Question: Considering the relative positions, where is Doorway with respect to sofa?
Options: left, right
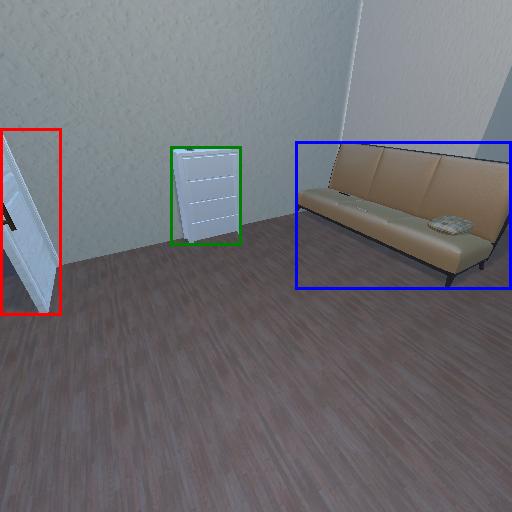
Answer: left